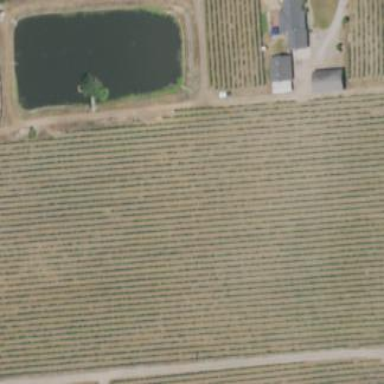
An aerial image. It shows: Vineyard with wine grapes as the main crop.